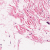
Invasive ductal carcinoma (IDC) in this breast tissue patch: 0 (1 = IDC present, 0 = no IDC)